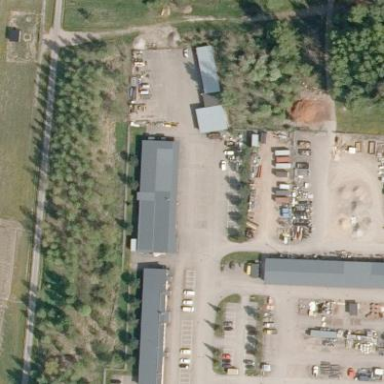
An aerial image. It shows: Industrial depot used as depot.